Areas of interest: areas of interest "Zhou Enlai Memorial Hall - North Zone"
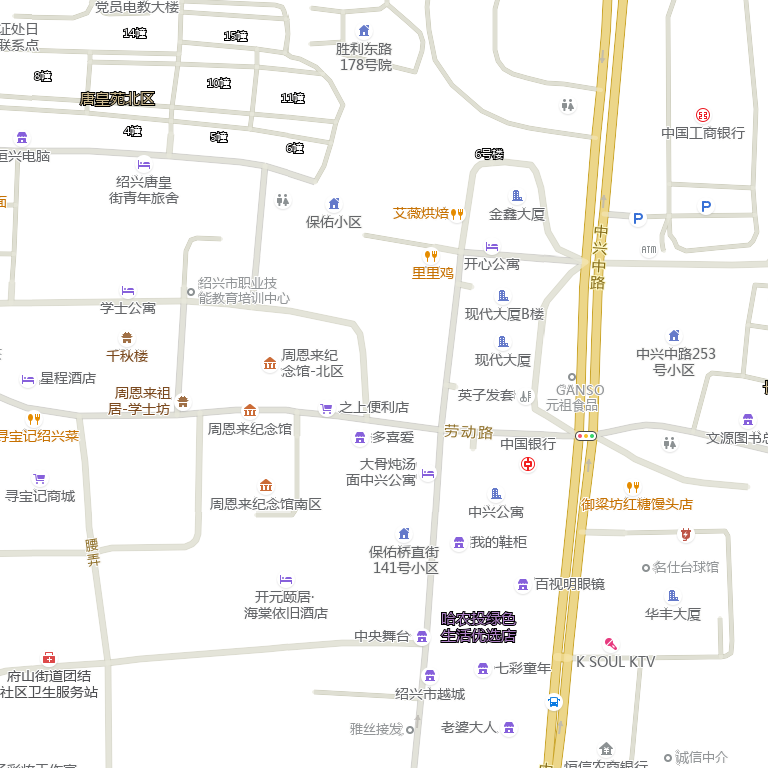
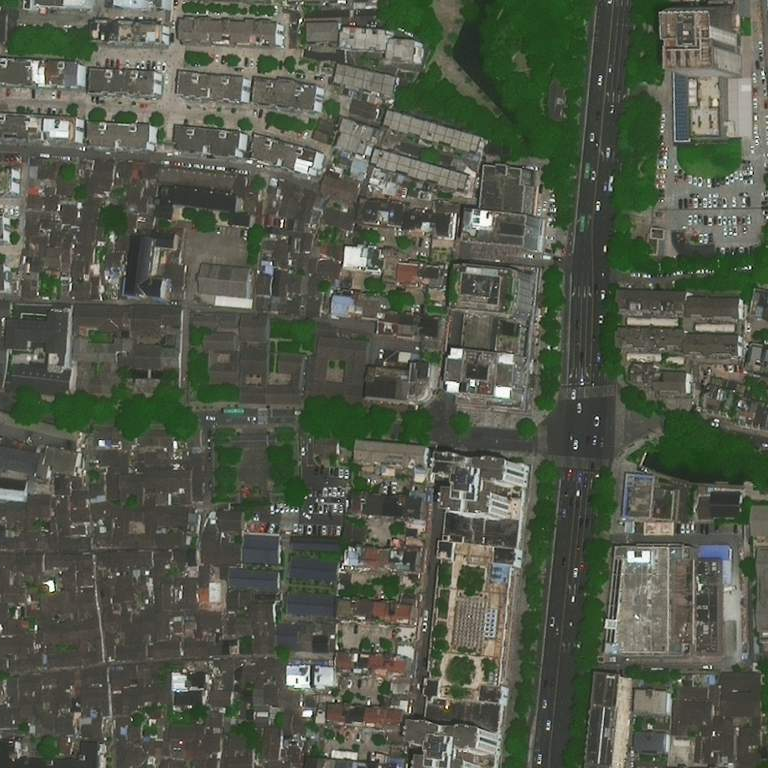